Brain MRI, t2w sequence, axial 2D slice.
Patient: age 33, sex F, weight 78 kg, height 1.78 m
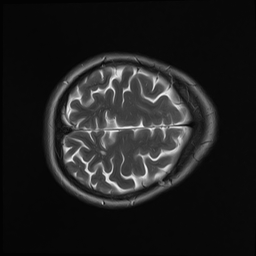